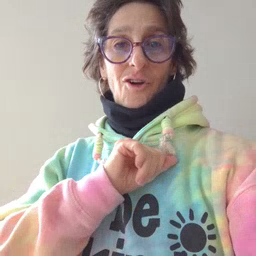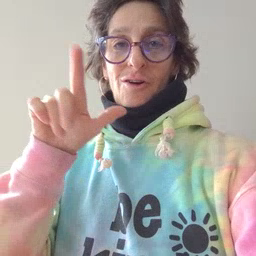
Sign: all